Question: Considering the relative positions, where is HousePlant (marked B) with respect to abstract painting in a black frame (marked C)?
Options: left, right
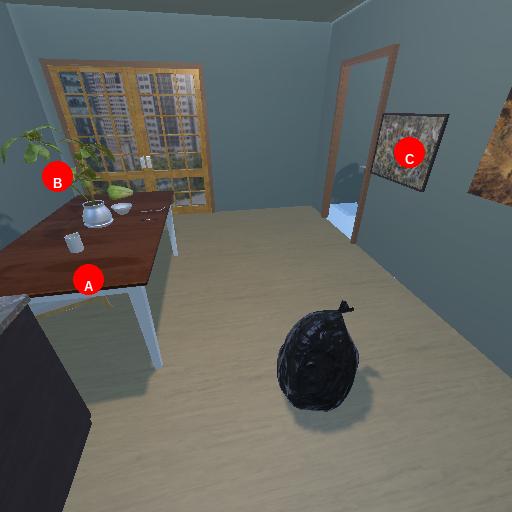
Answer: left